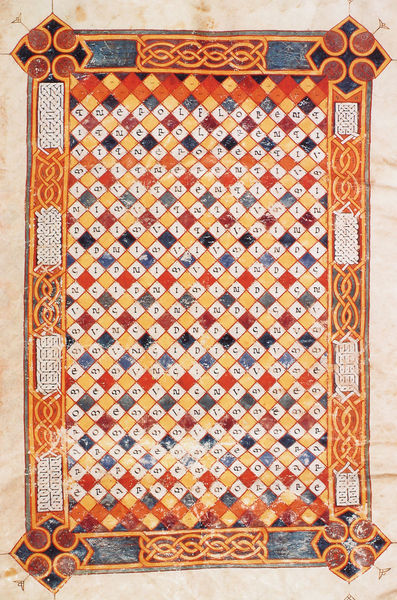
Titel: Moralia in Hiob
Institution: Madrid, Biblioteca Nacional
Schlagwörter: blau, weiß, gelb, bunt, grau, kariert, orange, skizze, zeichen, zeichnung, rot, karo, malerei, muster, ornament, schachbrett, teppich, rahmen, stein, felder, gold, blatt, borte, farben, rand, zahlen, dekor, ornamente, verzierung, stuck, schriftzeichen, spiel, karos, buch, orient, rechteck, seite, text, buchstaben, mosaik, gebet, karomuster, ecken, quadrate, raute, rauten, arabisch, türkisch, verschlungen, griechisch, mittelalter, malerie, fresko, gewebe, ornamentik, verzeirung, spirale, kästchen, vierecke, persien, arabesken, raster, symbole, arabeske, mathematik, hebräisch, keltisch, verworren, buchmalerei, alphabet, msuter, illumination, greichisch, teüüich, geebt, flechtornament, häbraisch